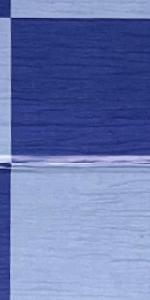
Label: Empty